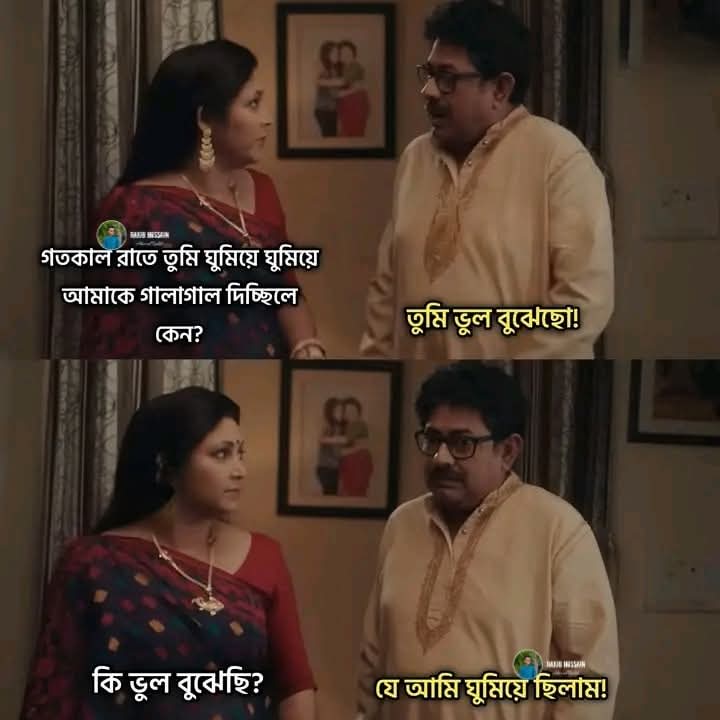
Text: গতকাল রাতে তুমি ঘুমিয়ে ঘুমিয়ে আমাকে গালাগাল দিচ্ছিলে কেন?
তুমি ভুল বুঝেছো!
কি ভুল বুঝেছি?
যে আমি ঘুমিয়ে ছিলাম!
Label: Non Hate